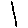
Label: line